Question: How many liked songs?
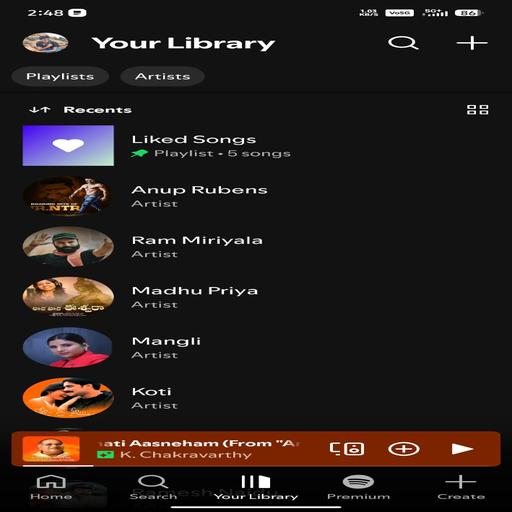
Answer: 5 Songs